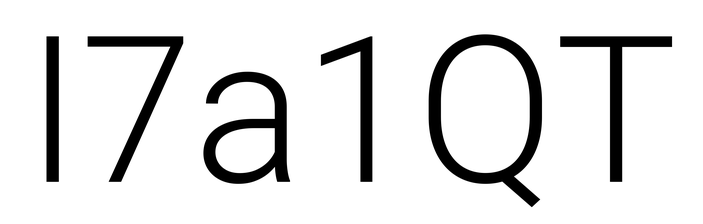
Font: Roboto_Light